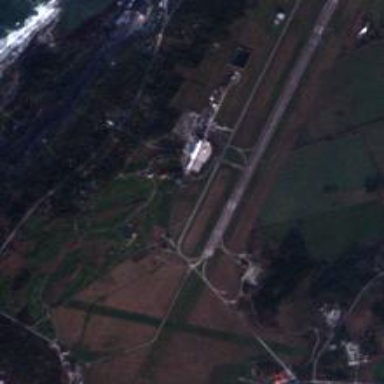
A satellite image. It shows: Asphalt runway at the airport.